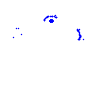
Particle: proton